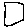
Label: square